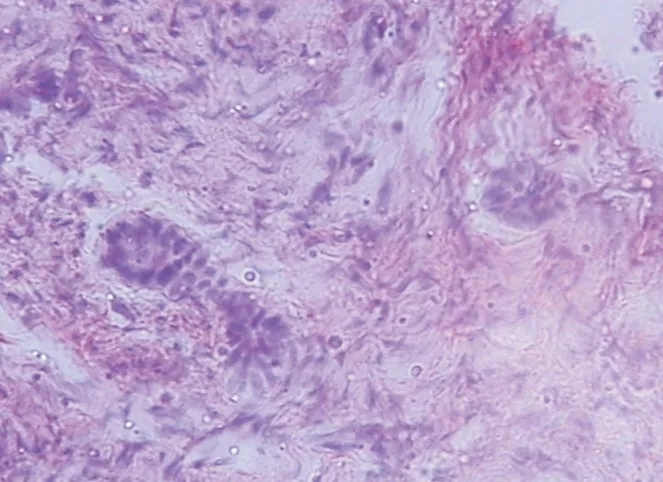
Histopathological slide 1.
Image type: pathology (h&e)